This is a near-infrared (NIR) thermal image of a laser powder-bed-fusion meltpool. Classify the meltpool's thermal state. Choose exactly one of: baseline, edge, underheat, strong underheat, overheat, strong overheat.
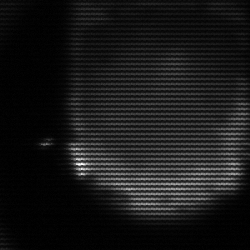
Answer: edge